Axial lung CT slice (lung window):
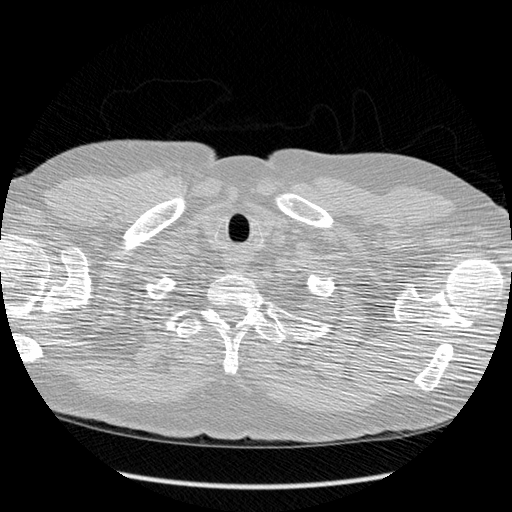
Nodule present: no